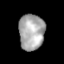
Tissue: lung
Cell type: T cells
Senescence score: 0.1987
Nuclear area (px): 897
Mean DAPI intensity: 169.542